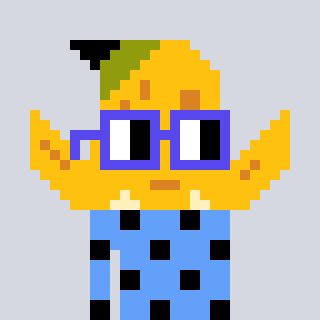
a pixel art character with square blue glasses, a banana-shaped head and a blue-colored body on a cool background